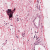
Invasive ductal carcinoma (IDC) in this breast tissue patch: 0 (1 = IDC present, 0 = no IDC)